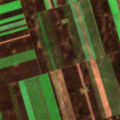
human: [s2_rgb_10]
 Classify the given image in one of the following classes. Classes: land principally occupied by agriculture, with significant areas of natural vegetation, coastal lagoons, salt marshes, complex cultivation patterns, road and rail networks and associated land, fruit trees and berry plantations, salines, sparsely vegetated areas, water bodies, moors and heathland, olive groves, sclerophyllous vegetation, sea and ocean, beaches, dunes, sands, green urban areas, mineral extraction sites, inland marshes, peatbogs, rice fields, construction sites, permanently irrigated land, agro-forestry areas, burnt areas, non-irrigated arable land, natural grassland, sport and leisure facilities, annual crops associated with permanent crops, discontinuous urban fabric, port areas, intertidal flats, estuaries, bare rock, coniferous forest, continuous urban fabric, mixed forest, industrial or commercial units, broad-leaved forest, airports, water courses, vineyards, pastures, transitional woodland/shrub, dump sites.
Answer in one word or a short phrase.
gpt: non-irrigated arable land